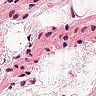
Metastatic tissue present: no